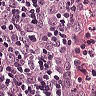
Metastatic tissue present: yes